Interaction volume radius: 5 \u00c5
Interaction volume height: 30 \u00c5
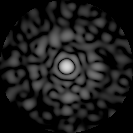
Disorder parameter: 0.8314